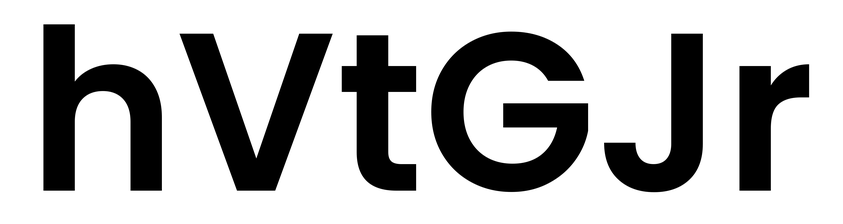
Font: Poppins-SemiBold